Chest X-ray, PA view. Patient: 50 years old, sex M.
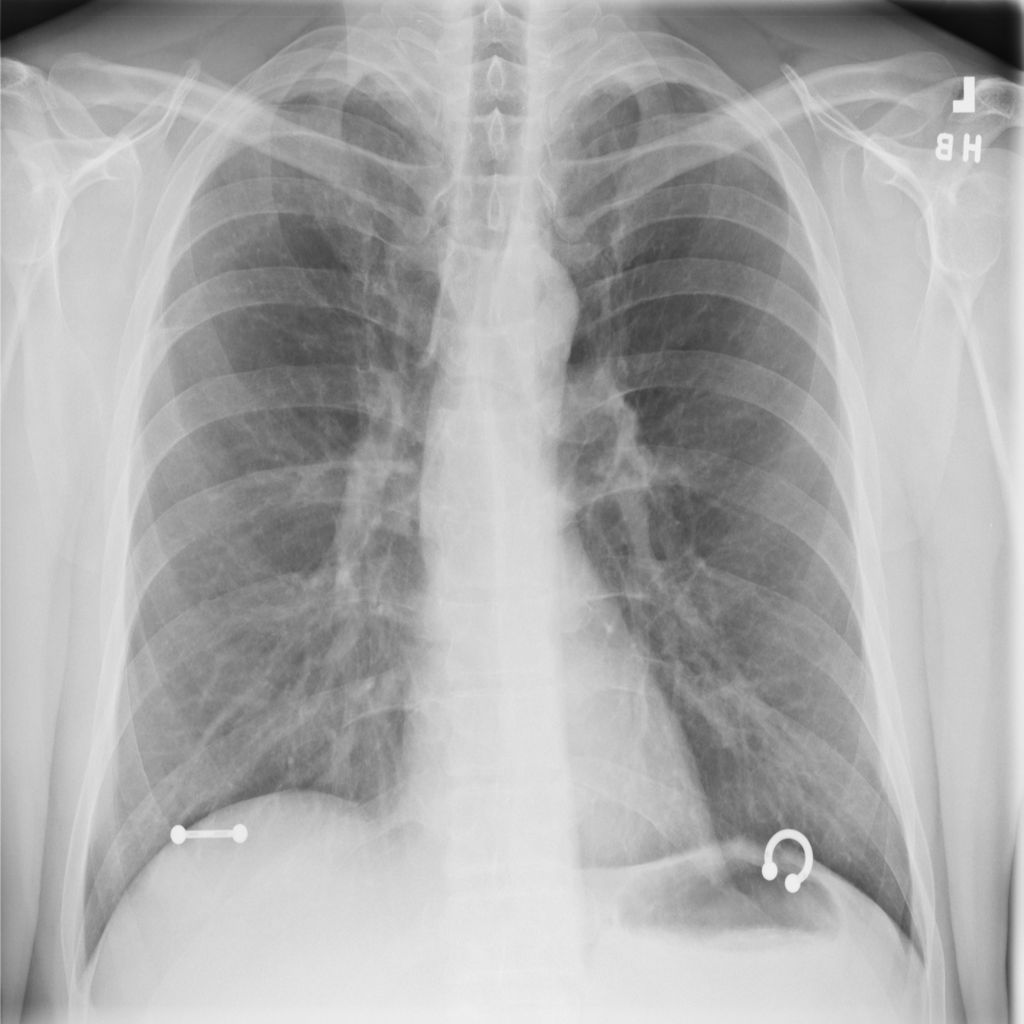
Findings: Pleural_Thickening